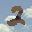
Label: 2